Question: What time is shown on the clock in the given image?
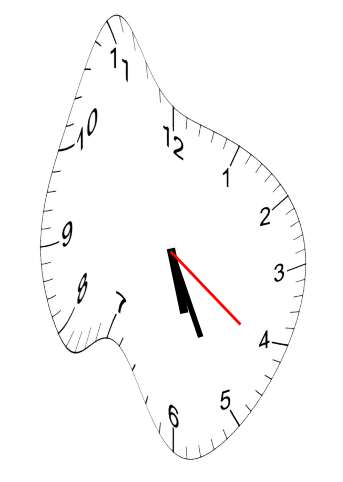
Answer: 05:25:21